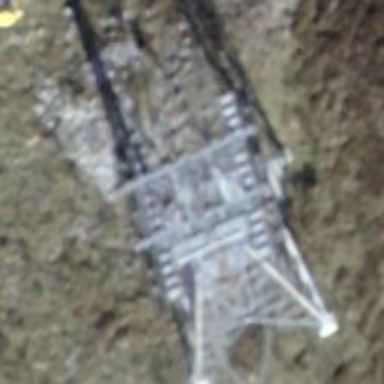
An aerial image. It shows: Pylon for aerialway.